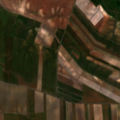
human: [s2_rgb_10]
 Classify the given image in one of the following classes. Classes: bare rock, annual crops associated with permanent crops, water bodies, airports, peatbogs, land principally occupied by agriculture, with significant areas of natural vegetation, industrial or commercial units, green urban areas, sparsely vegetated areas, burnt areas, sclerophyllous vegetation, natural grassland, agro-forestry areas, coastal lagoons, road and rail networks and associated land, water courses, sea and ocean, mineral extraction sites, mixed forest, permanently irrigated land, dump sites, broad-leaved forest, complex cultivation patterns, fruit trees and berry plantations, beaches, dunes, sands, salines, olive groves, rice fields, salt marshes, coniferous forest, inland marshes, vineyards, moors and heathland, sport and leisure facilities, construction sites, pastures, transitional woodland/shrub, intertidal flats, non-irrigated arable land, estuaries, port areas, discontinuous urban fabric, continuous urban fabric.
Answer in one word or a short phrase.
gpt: continuous urban fabric